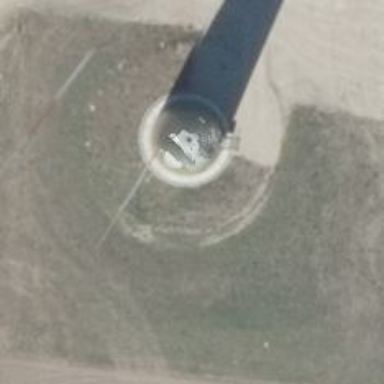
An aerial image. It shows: Wind generator using wind turbines of horizontal axis.